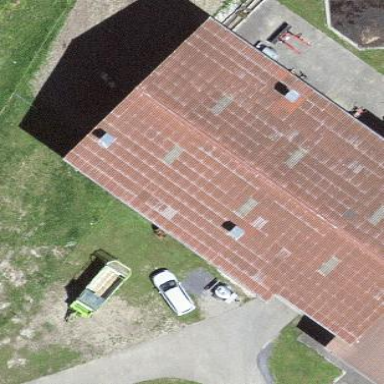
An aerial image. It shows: Farm building.